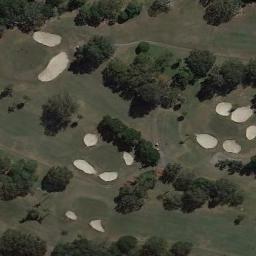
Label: golf_course